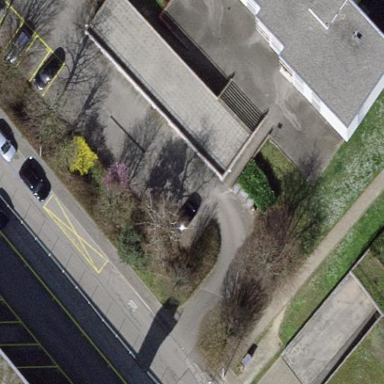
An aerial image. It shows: Group of garages.